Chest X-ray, AP view. Patient: 31 years old, sex F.
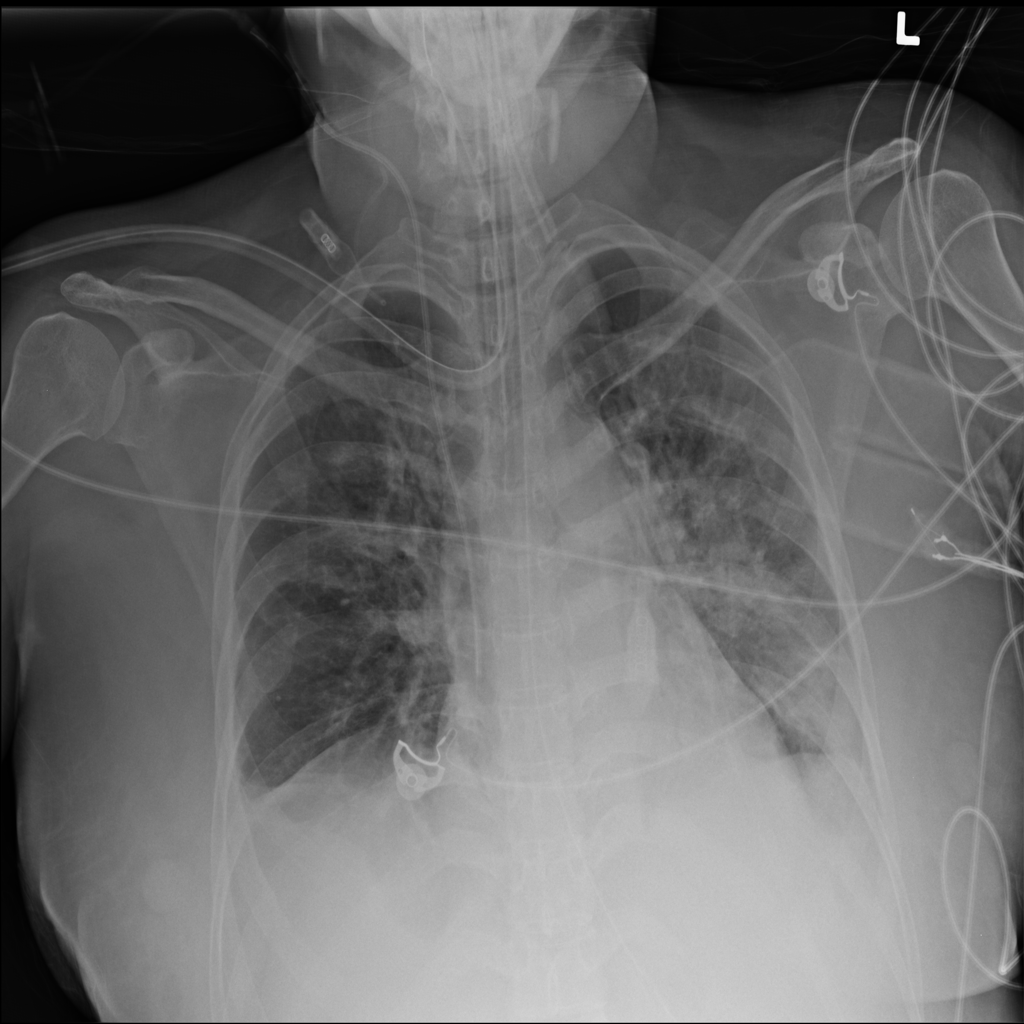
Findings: Effusion, Infiltration